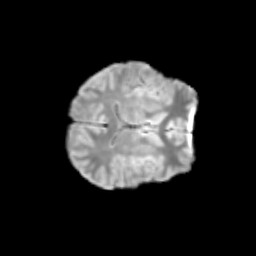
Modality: T2w
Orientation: axial
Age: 13
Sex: female
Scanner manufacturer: siemens
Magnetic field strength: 3 T
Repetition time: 3.8 s
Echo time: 0.07 s